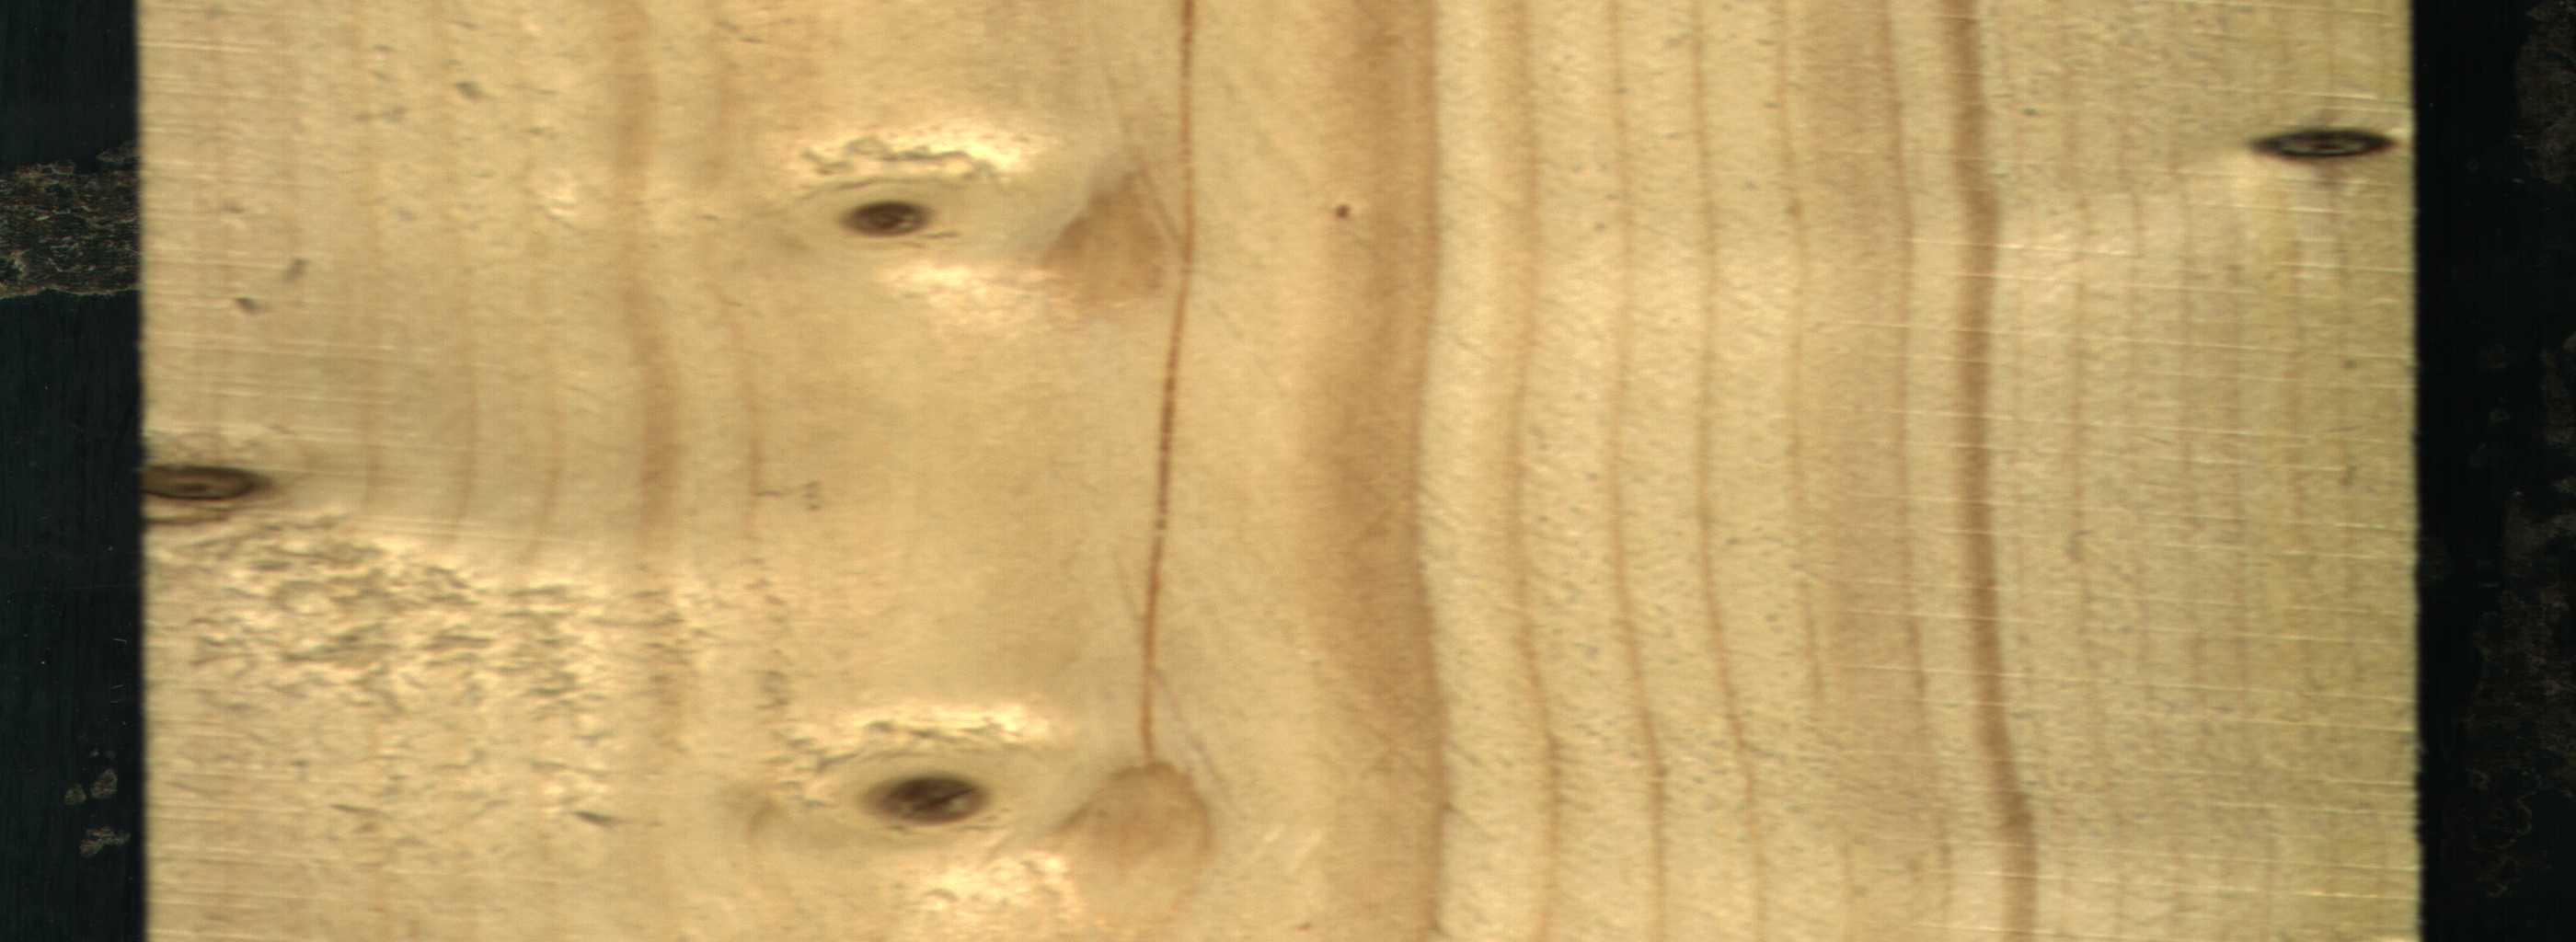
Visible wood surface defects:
resin
resin
Dead_Knot
Dead_Knot
Live_Knot
Live_Knot